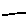
Label: line